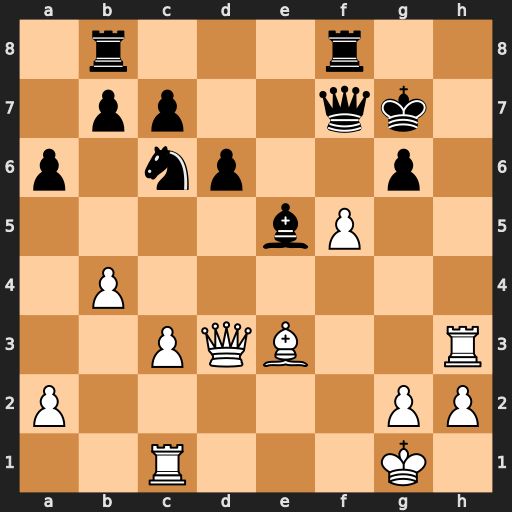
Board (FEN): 1r3r2/1pp2qk1/p1np2p1/4bP2/1P6/2PQB2R/P5PP/2R3K1
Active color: w
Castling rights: -
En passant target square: -
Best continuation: Bh6+ Kg8 fxg6